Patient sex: M
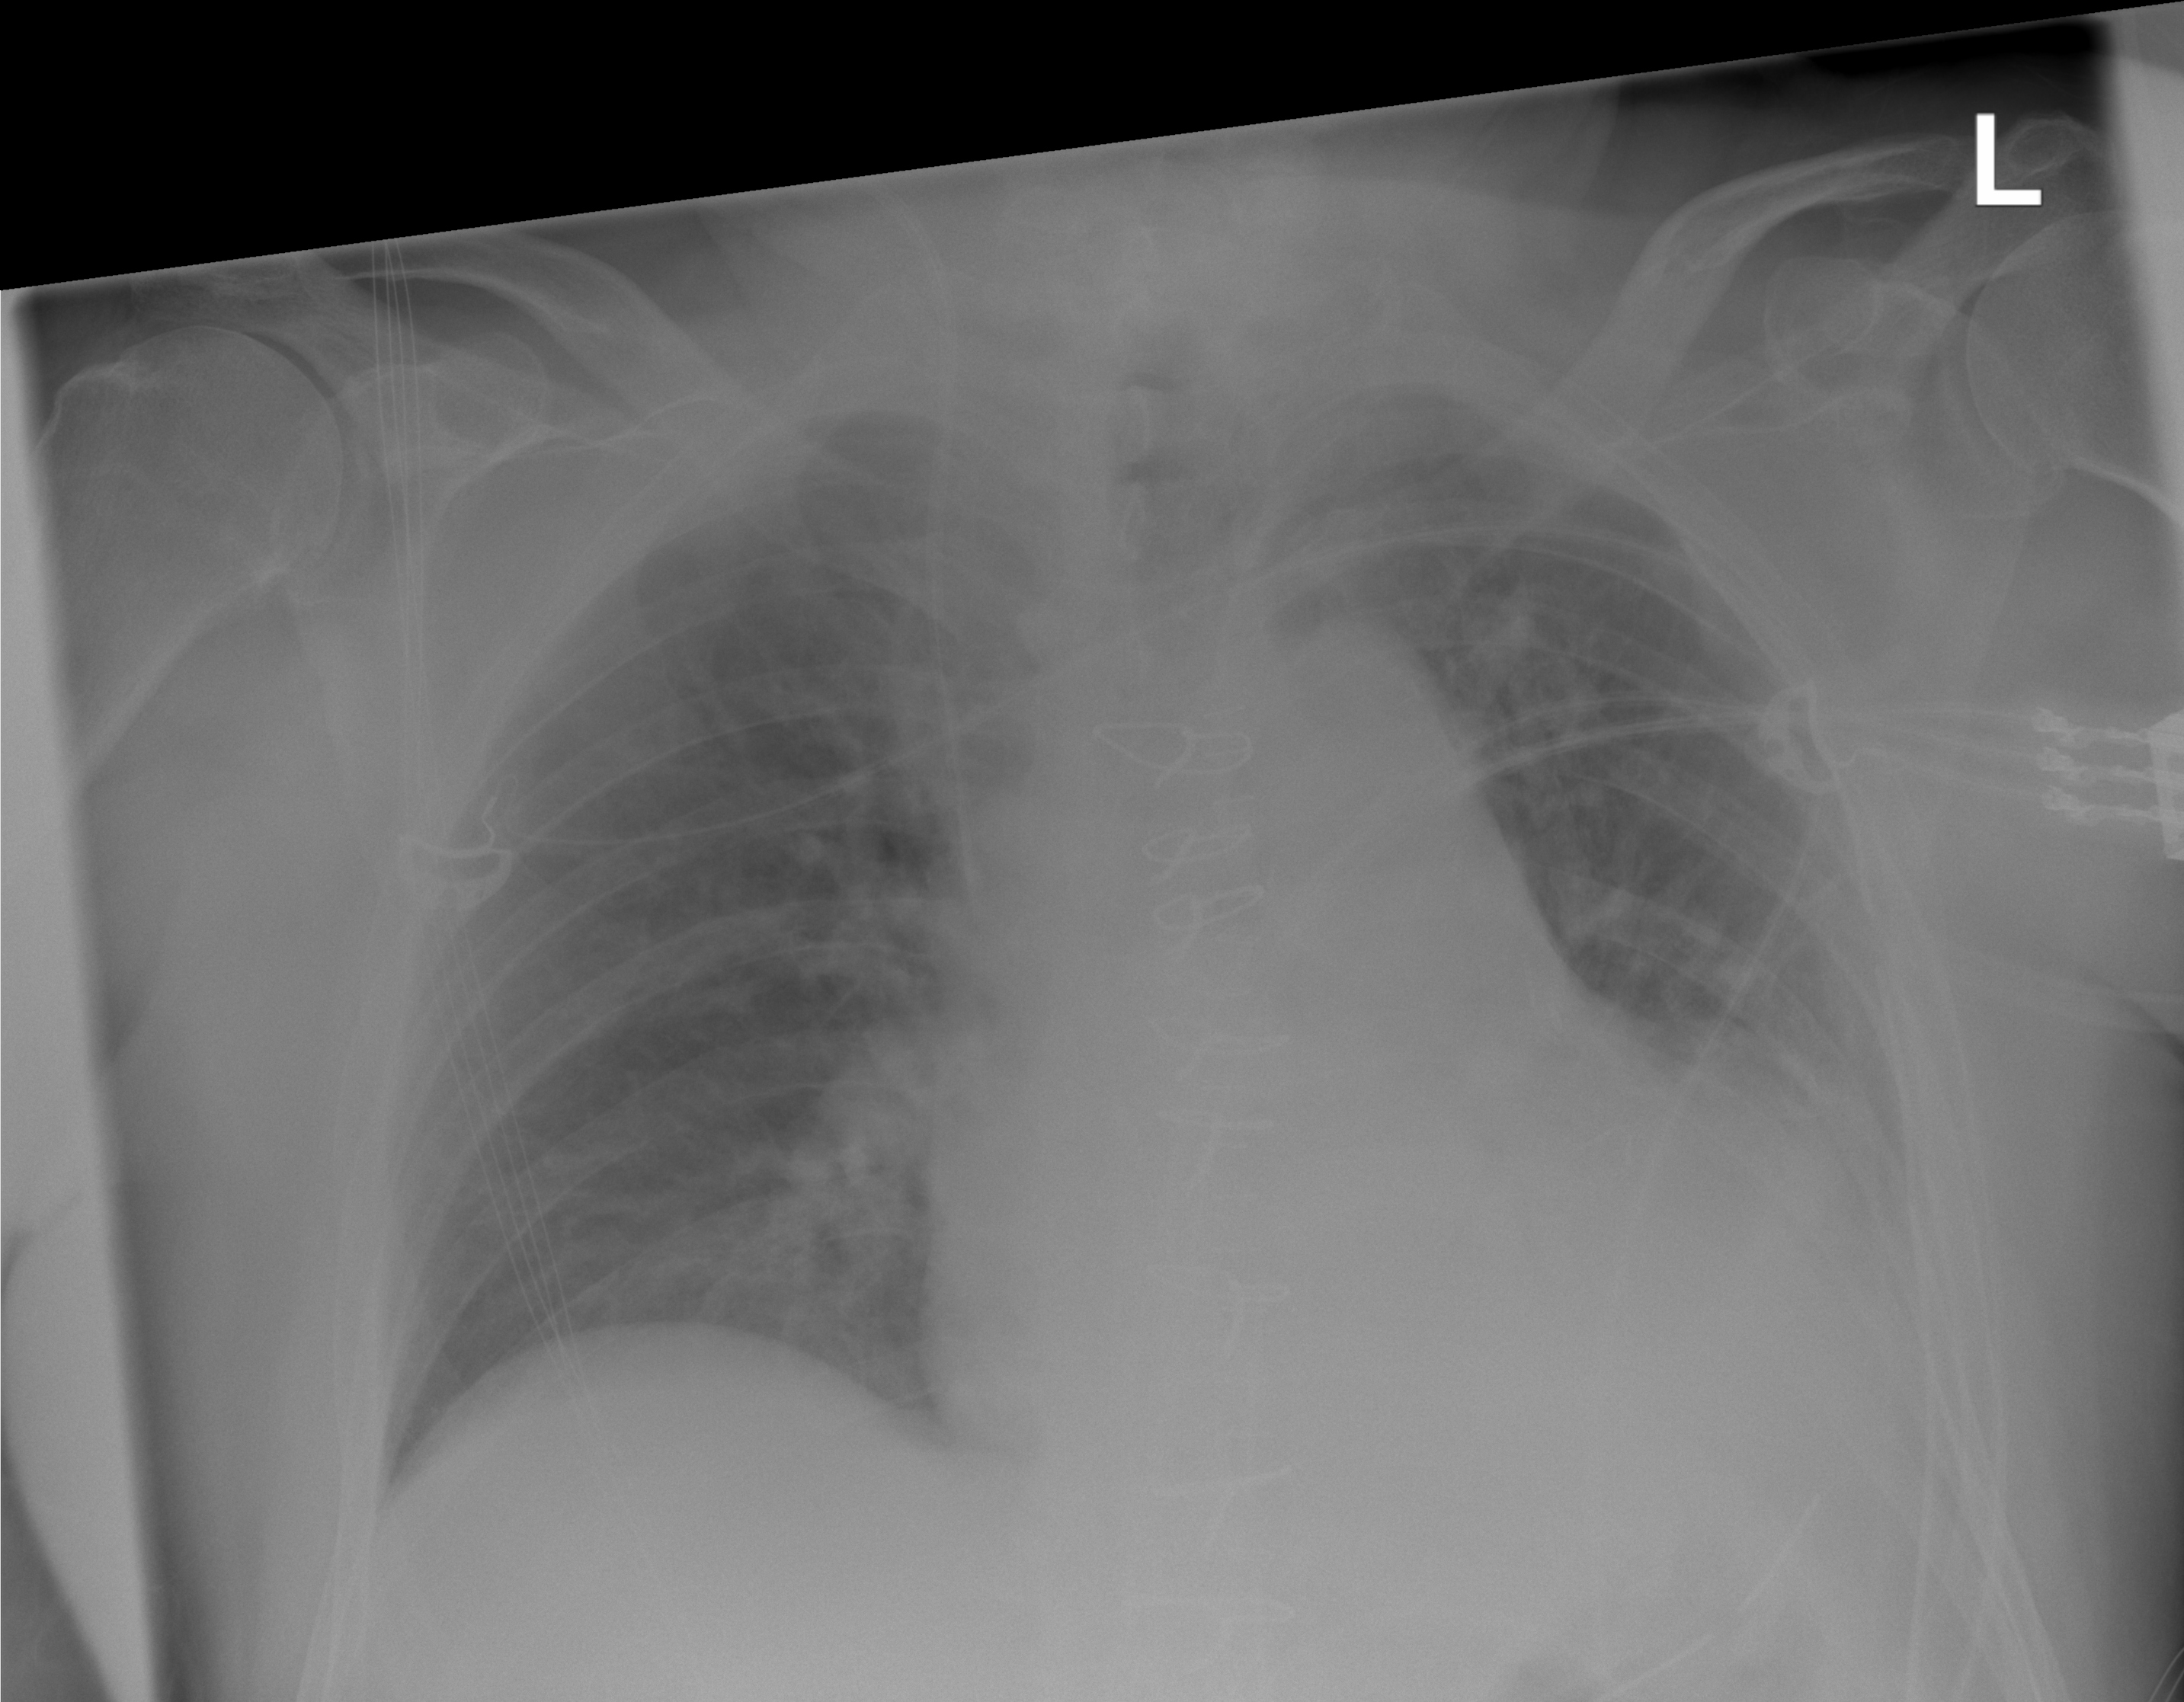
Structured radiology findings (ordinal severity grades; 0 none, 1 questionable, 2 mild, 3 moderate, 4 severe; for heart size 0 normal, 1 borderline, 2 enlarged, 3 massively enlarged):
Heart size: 2
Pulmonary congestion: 2
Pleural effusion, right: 0
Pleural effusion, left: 2
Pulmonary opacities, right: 0
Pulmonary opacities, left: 0
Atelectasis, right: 0
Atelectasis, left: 2